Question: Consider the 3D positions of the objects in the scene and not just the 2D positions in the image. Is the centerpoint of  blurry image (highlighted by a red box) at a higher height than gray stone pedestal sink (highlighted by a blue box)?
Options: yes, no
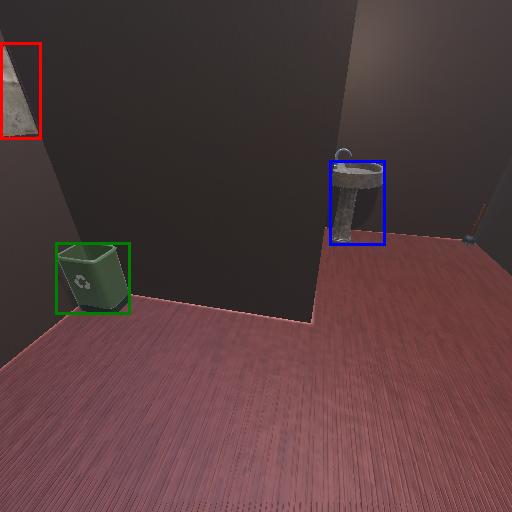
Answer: yes